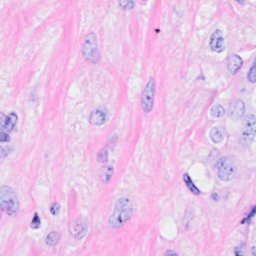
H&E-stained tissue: Breast